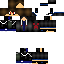
A male human skin with dark skin, wearing brown long hair dressed in a blue suit and blue pants, featuring a closed mouth.